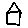
Label: house